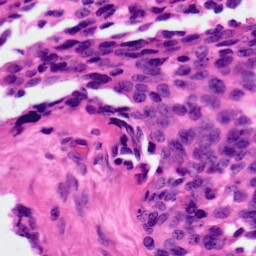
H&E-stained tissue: Ovarian